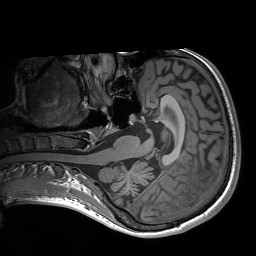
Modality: T1w
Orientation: axial
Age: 26
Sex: female
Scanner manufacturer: siemens
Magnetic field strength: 3 T
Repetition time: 1.9 s
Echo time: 0.00227 s